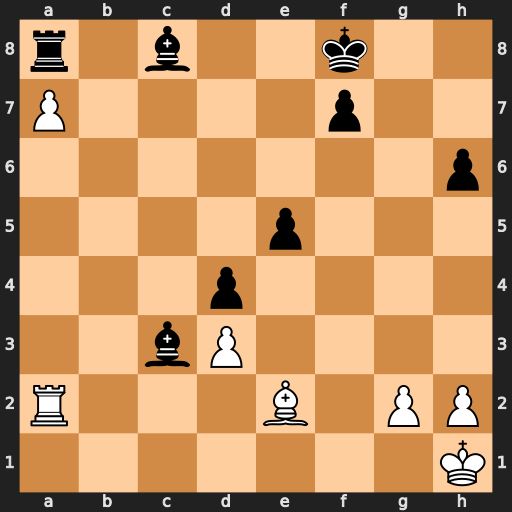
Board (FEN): r1b2k2/P4p2/7p/4p3/3p4/2bP4/R3B1PP/7K
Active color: w
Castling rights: -
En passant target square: -
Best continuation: Bf3 Rxa7 Rxa7